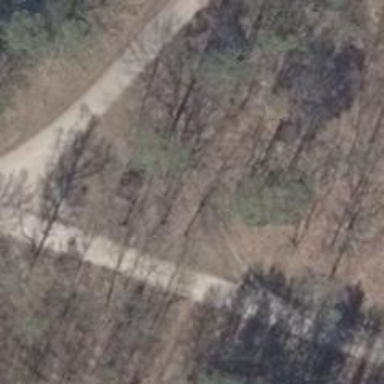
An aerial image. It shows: Dirt track road with grade3 tracktype.